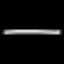
Label: line